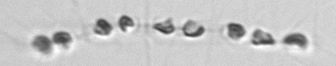
Label: Chaetoceros_socialis